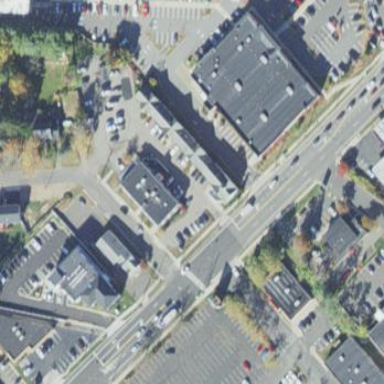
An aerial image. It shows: Paved parking area with asphalt surface. It is categorized under the amenity of parking.